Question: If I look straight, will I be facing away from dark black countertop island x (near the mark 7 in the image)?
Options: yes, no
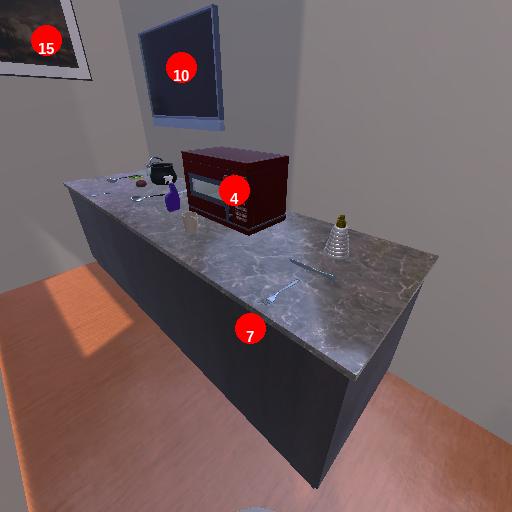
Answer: yes